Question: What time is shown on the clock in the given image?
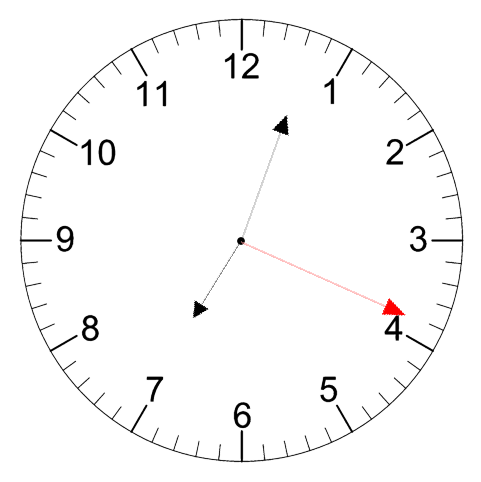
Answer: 07:03:19